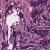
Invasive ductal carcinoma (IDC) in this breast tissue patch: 1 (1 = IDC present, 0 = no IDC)